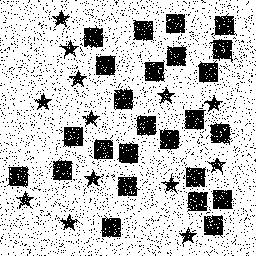
Squares: 25
Triangles: 0
Stars: 13
Total shapes: 38